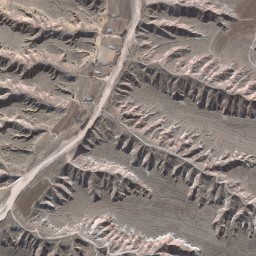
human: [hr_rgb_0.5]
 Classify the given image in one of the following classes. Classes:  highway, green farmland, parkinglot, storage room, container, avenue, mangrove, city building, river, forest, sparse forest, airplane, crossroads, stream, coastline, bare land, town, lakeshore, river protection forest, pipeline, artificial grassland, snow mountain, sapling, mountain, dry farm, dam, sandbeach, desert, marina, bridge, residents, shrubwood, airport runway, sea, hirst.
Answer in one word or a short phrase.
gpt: mountain